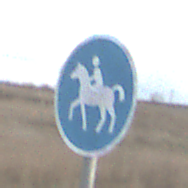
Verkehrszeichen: Reitweg
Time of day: SunriseSunset
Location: Outdoor (RoadRail)
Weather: PartlyCloudy
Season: NotSpecified
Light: Natural